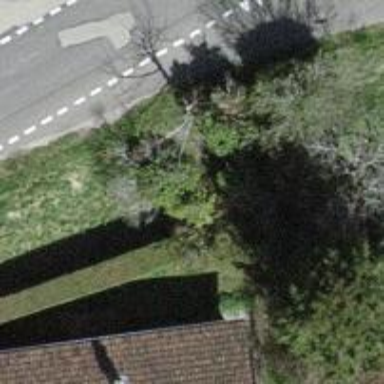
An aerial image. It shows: Hedge barrier.